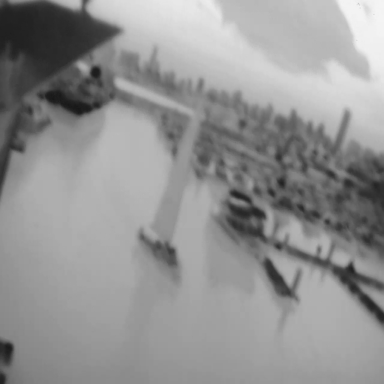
There are two objects shown in the infrared image, including a sailboat, and a canoe.